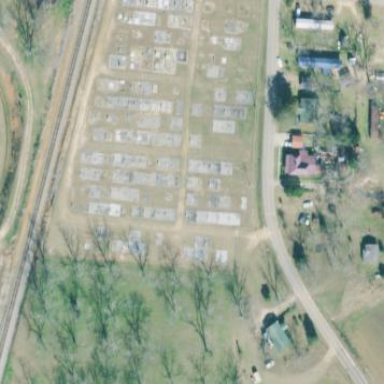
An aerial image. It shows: Cemetery.